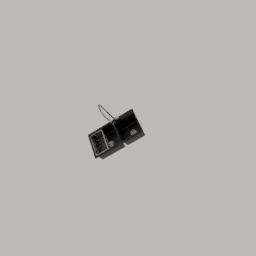
Label: appliances